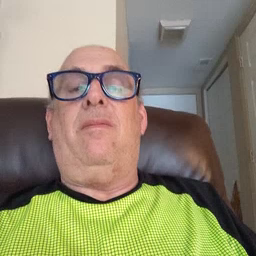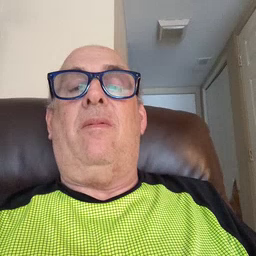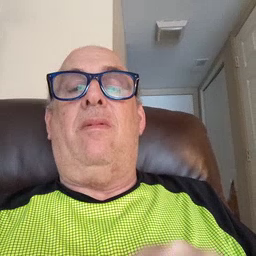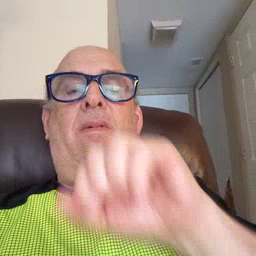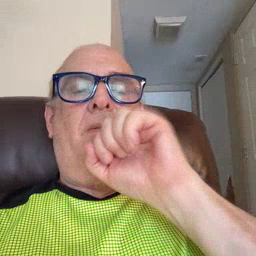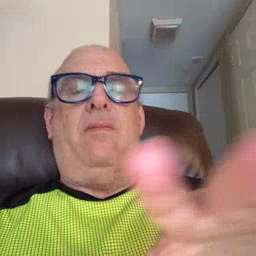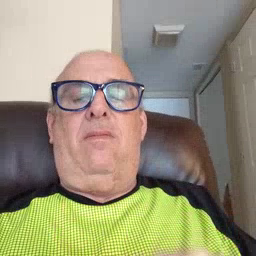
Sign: blow